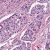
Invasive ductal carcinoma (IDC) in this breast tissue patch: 1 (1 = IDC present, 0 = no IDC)